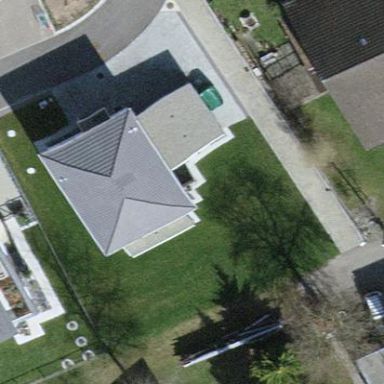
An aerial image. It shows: Simple and straightforward house.